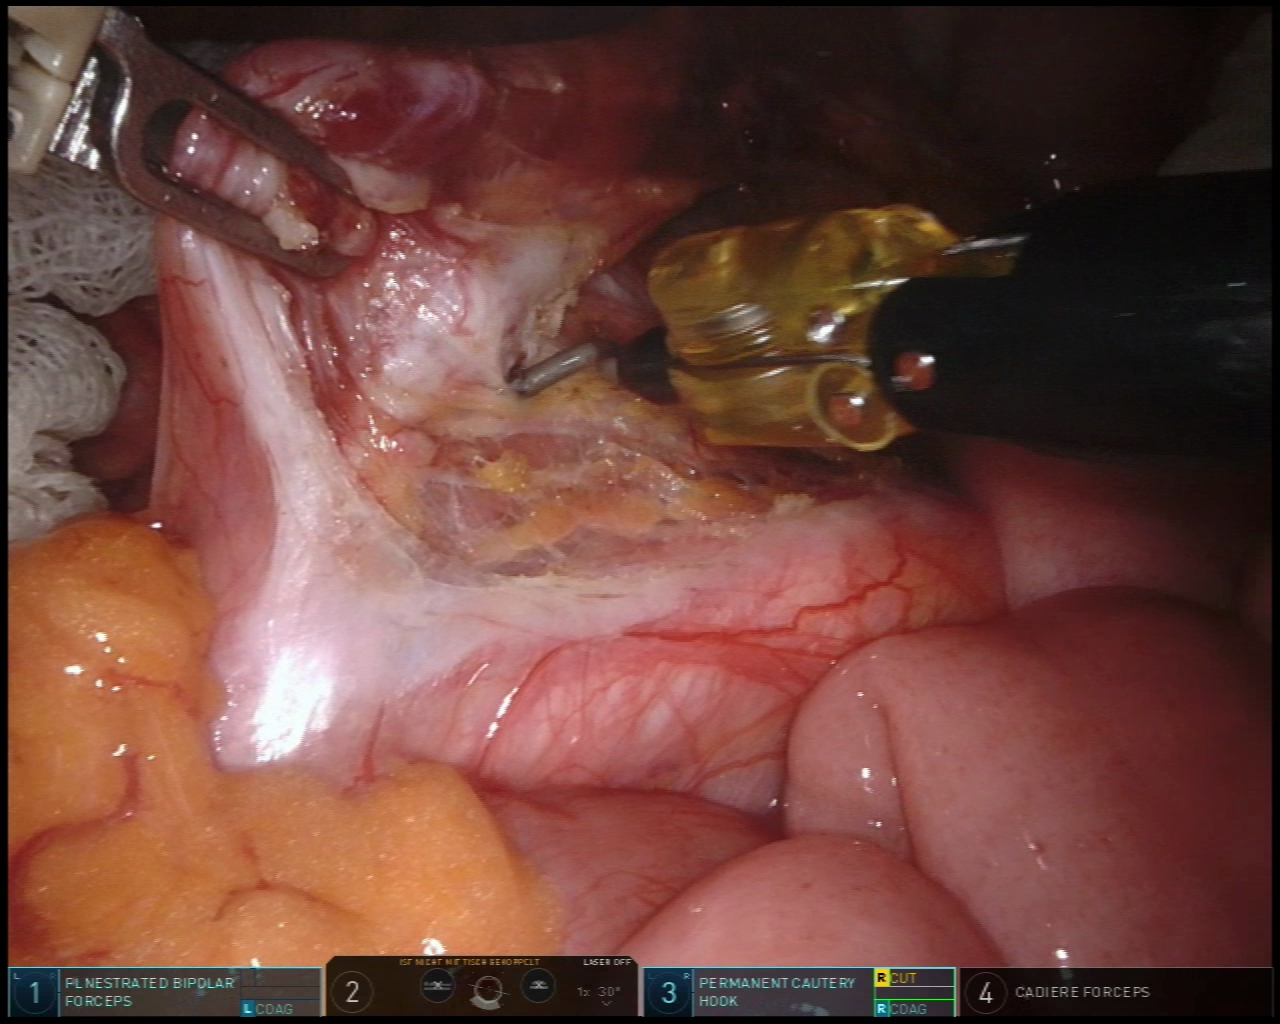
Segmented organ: inferior_mesenteric_artery
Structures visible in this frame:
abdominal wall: no
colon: no
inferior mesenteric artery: yes
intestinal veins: no
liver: no
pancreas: no
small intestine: yes
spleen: no
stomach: no
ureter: no
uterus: no
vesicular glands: no